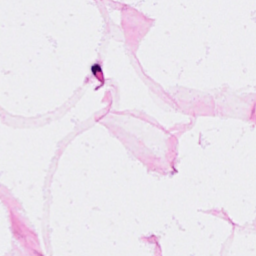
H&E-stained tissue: Breast